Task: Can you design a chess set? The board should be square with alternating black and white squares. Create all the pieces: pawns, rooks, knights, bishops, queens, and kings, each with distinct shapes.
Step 4617:
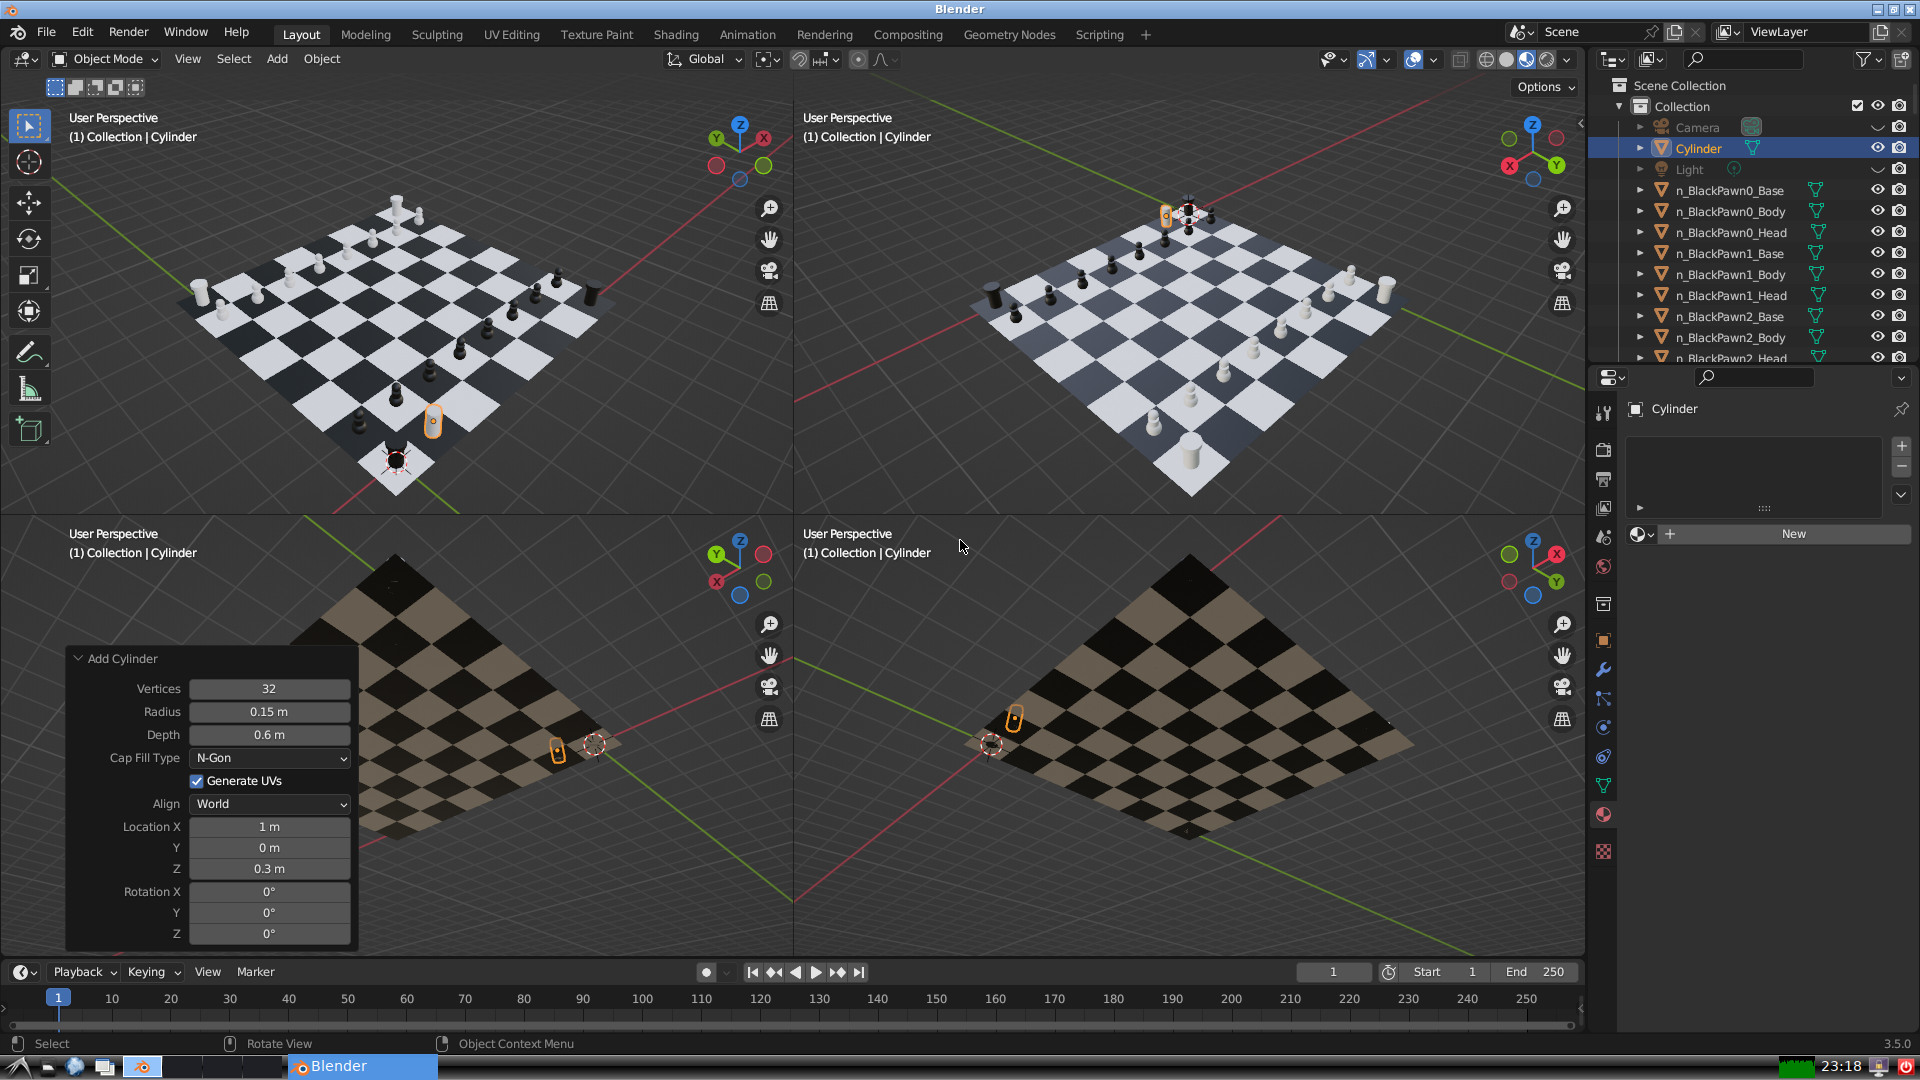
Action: {"key_press": ['Ctrl, Home']}